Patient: sex F, age 35
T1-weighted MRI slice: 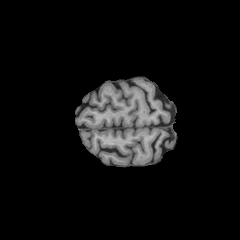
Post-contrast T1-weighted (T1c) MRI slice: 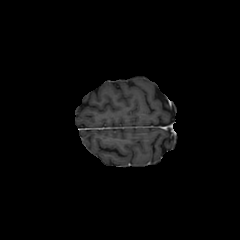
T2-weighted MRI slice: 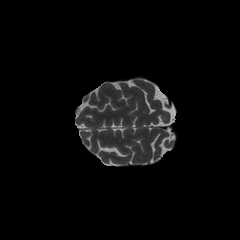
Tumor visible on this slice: no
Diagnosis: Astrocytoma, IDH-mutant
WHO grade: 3